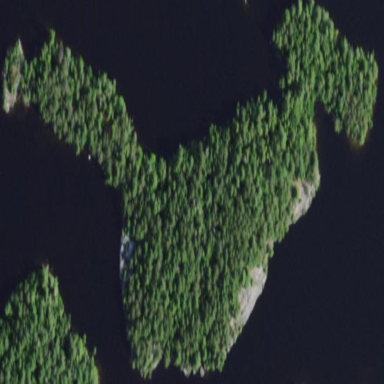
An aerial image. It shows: Islet.